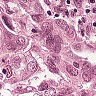
Metastatic tissue present: yes